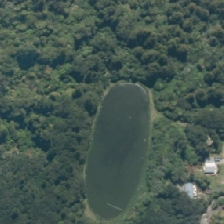
Land cover: lake_pond